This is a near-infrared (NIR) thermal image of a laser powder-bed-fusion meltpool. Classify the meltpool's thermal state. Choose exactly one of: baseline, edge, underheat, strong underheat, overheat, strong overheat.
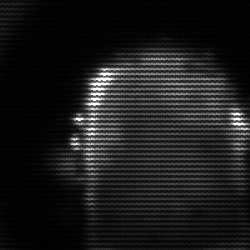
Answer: baseline